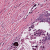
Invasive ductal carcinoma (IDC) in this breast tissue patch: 0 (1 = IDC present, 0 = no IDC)